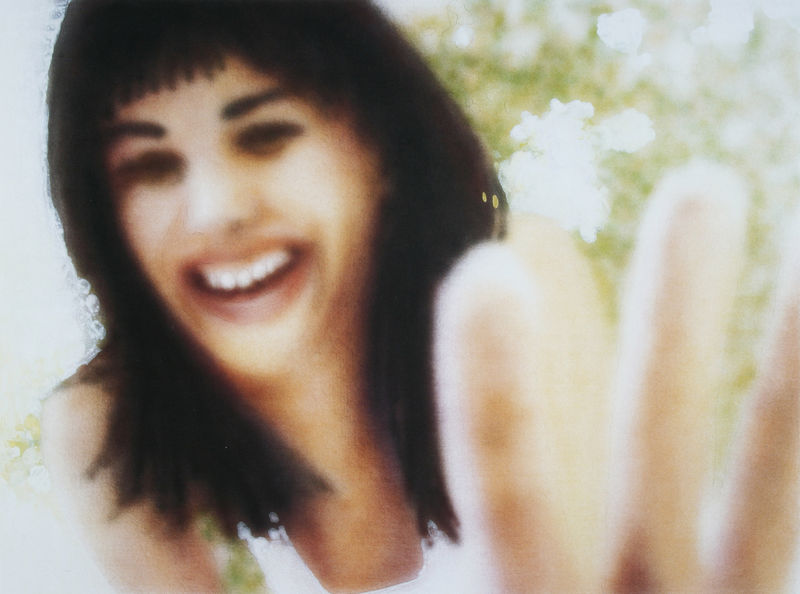
Titel: Ina
Künstler: Wolfgang Ellenrieder
Standort: München
Institution: Galerie Hermeyer
Schlagwörter: blätter, gruppe, hand, grün, see, finger, frau, schwarz, weiss, faru, gesicht, porträt, haare, augenbrauen, lippen, pony, spanien, sommer, unscharf, foto, lachen, plakat, flirt, gebiss, zähne, verschwommen, freiheit, weich, spaß, provokation, schnappschuss